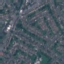
Land use / land cover class: Residential